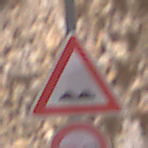
Verkehrszeichen: UnebeneFahrbahn
Zusatzzeichen unten: Ueberholverbot
Umgebung: Outdoor, Urban
Tageszeit: Midday
Wetter: PartlyCloudy
Licht: Natural
Jahreszeit: NotSpecified
Kontrast: MediumContrast